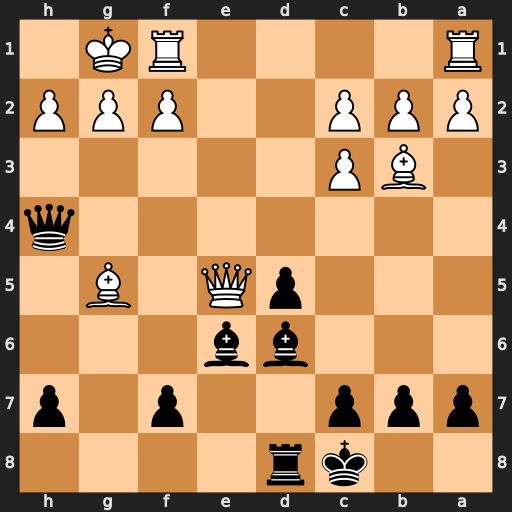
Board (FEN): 2kr4/ppp2p1p/3bb3/3pQ1B1/7q/1BP5/PPP2PPP/R4RK1
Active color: b
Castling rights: -
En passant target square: -
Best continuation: Qh5 f4 Bxe5